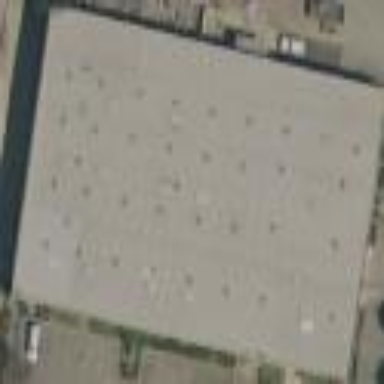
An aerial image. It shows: Warehouse building.